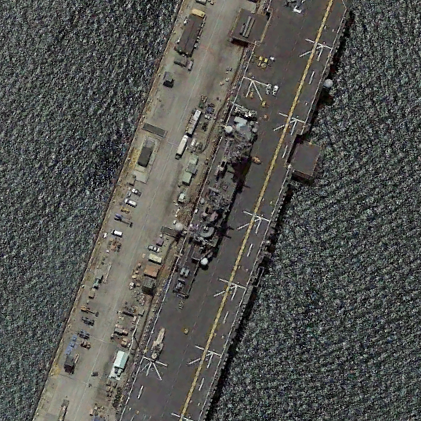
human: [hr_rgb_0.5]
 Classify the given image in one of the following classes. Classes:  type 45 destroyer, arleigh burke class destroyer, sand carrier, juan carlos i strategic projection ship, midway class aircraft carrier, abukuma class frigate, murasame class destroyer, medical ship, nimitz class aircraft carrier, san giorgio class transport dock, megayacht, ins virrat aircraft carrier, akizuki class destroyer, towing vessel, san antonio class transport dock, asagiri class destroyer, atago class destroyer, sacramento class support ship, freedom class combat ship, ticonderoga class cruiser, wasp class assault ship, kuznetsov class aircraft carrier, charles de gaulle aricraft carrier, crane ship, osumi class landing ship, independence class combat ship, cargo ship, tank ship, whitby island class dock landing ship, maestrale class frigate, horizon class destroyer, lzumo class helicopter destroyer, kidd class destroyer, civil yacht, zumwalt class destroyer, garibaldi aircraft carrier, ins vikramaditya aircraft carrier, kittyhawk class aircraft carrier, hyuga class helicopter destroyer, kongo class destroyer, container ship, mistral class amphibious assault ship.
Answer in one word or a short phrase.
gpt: Wasp class assault ship